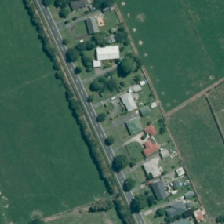
Land cover: urban_build_up